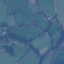
Land use / land cover class: Pasture